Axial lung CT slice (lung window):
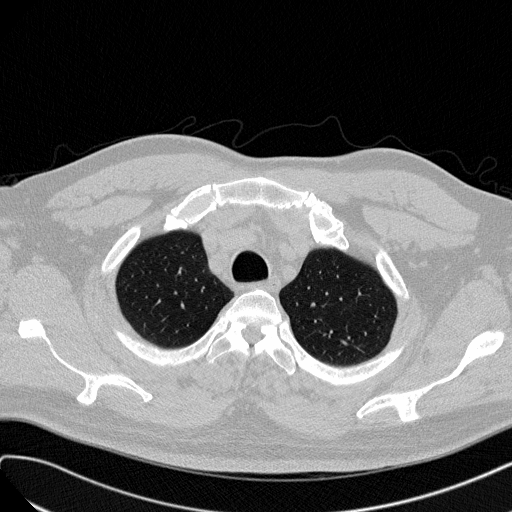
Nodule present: no